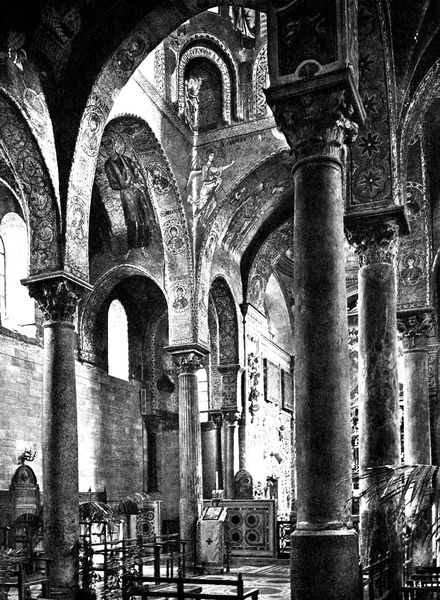
Titel: Santa Maria dell’ Ammiraglio (La Mortana) in Palermo
Standort: Palermo, Santa Maria dell’Ammiraglio (EU - I)
Schlagwörter: blume, licht, pfeiler, stühle, stützen, säule, säulen, tische, ornament, barock, innenraum, kirche, pflanze, gotik, renaissance, engel, rundbogen, verzierung, palme, foto, gewölbe, kreuz, schwarzweiss, mosaik, altar, kapitelle, kathedrale, kapitell, ionisch, fresken, bemalung, gothik, verzeirung, klassik, oden, ornamnete, ambo, gothiik